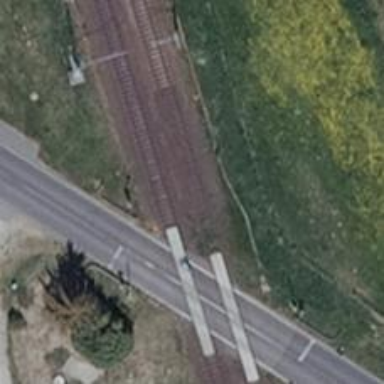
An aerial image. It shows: Railway signal.